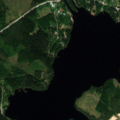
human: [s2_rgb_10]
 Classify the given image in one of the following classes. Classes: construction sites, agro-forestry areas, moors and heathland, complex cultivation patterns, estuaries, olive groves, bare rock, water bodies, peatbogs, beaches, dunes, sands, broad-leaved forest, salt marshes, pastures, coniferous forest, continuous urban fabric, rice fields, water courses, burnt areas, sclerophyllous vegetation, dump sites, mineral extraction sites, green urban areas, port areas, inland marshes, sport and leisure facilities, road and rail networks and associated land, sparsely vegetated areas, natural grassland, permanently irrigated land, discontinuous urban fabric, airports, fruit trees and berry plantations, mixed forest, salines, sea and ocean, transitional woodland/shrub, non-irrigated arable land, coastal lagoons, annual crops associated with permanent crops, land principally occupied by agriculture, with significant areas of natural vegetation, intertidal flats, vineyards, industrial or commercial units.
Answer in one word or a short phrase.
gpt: coniferous forest, mixed forest, water bodies